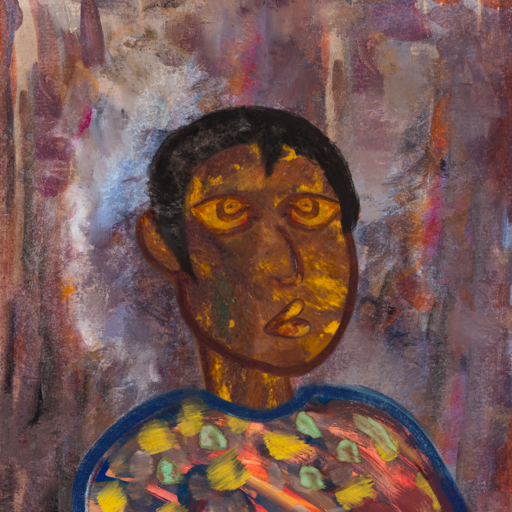
Background: Hypocrite, Head And Neck Side: Comrade, Face Side: Comrade, Bust: Mother_And_Son_Mother, Hair Side: Roy_Bahadur, Head Accessory: Blank, Second Necklace: Blank, Necklace: Blank, Baby: Blank